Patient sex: M
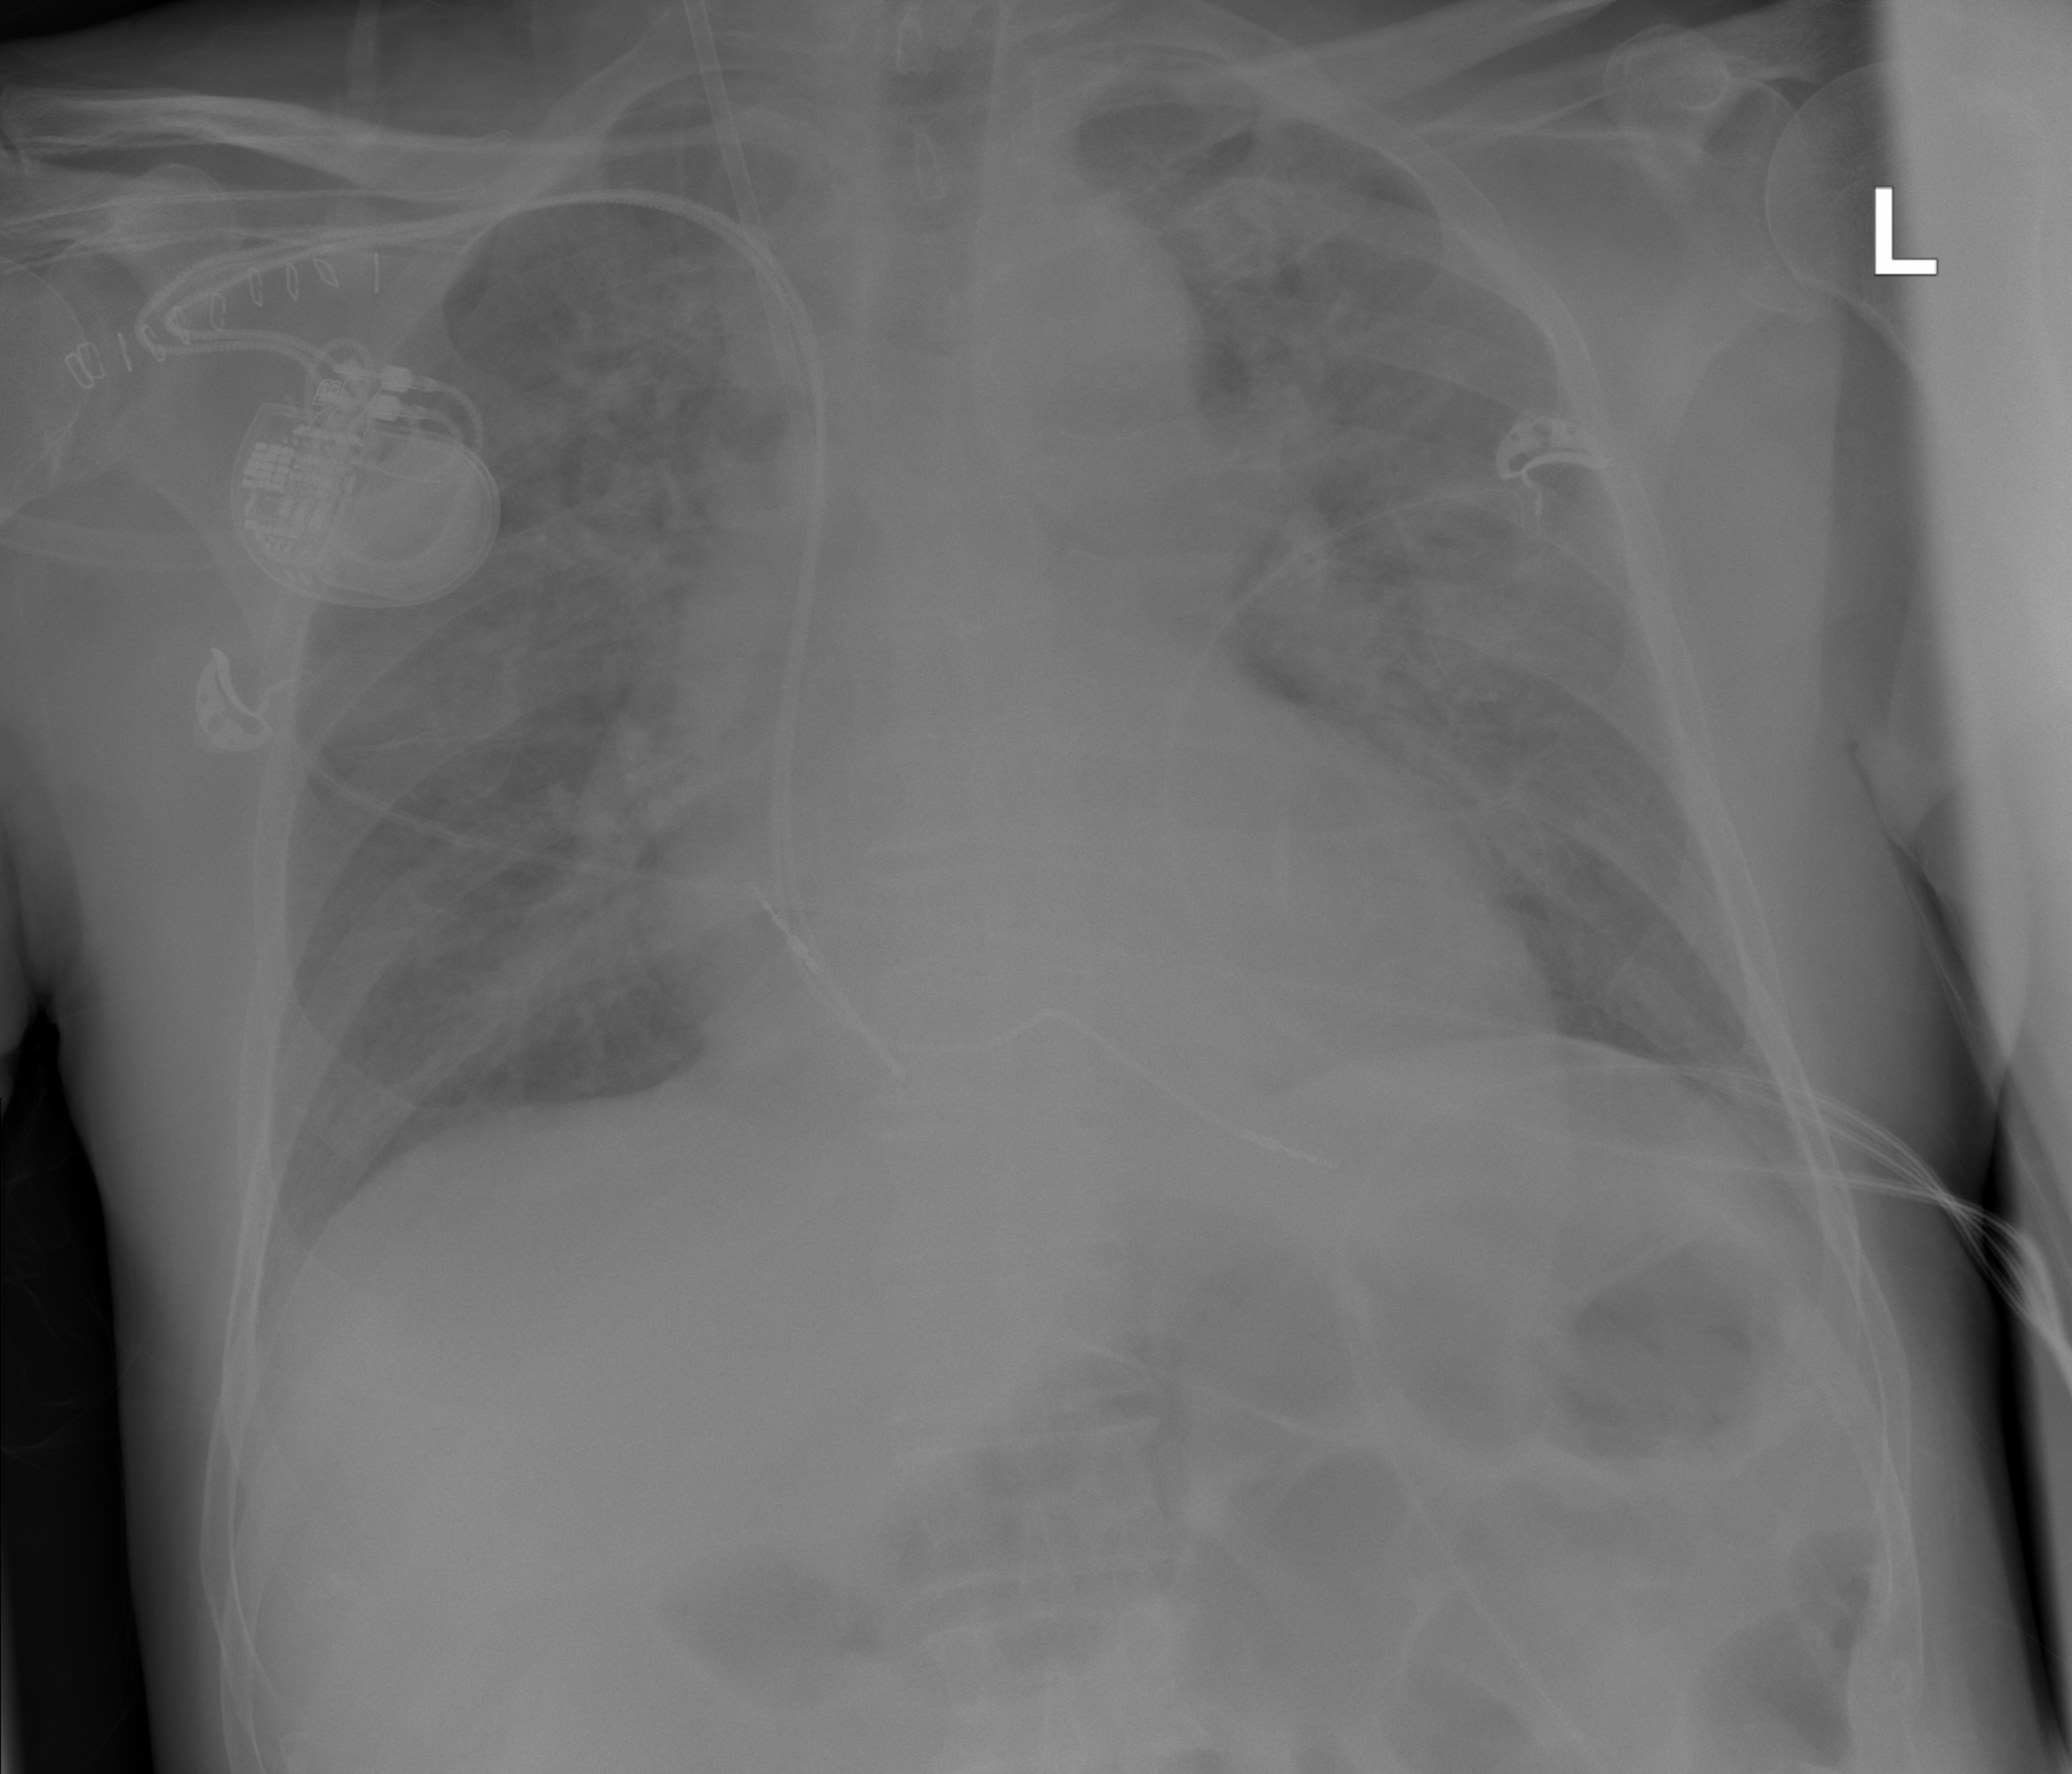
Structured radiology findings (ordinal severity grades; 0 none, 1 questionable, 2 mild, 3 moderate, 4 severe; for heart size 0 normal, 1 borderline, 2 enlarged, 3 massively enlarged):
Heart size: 2
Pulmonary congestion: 3
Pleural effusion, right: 2
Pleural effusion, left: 2
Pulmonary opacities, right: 3
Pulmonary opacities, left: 3
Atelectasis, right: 2
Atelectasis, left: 2